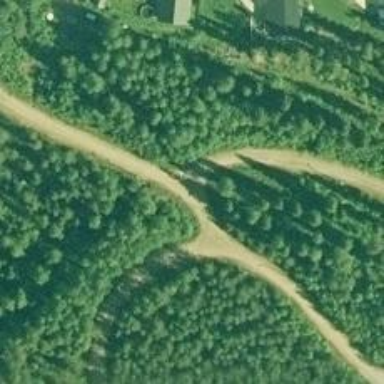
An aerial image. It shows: Nordic footway groomed for classic and skating cross-country skiing.